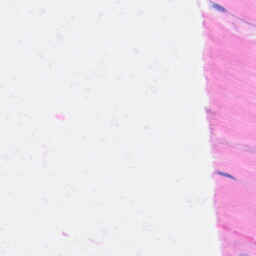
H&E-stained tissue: Heart